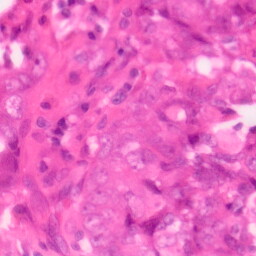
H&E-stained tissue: Colon